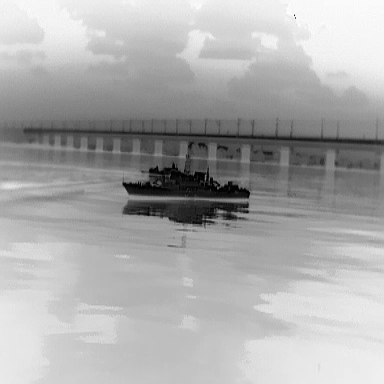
There are two objects shown in the infrared image, including a warship, and a canoe.